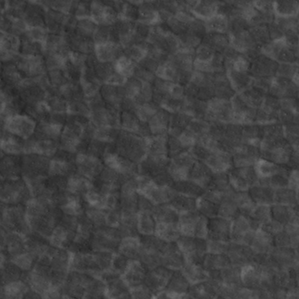
Label: non_frost